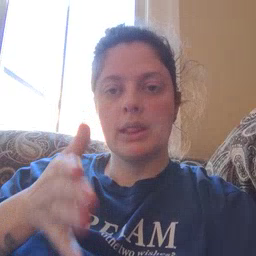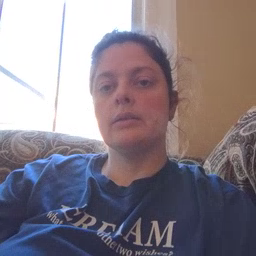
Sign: will